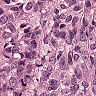
Metastatic tissue present: yes